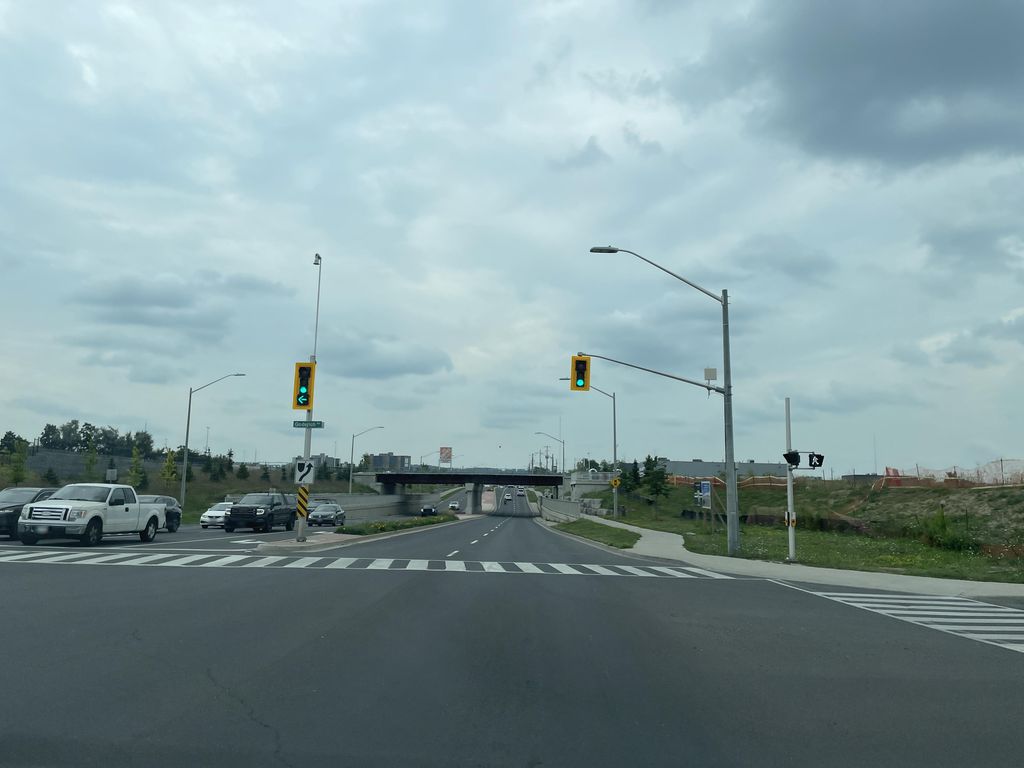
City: hamilton